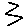
Label: zigzag